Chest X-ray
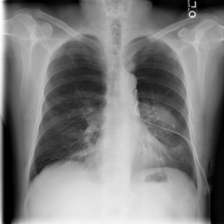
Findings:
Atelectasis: negative
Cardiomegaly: negative
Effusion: negative
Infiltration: negative
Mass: positive
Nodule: negative
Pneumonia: negative
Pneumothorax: positive
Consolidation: negative
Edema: negative
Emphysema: negative
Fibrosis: negative
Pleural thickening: negative
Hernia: negative